Question: I'm trying to use tELTPostgresqlOutput with postgres 9.3 server and this is the result:

With a simple tPostgresqlInput and a tLogRow it works perfectly.
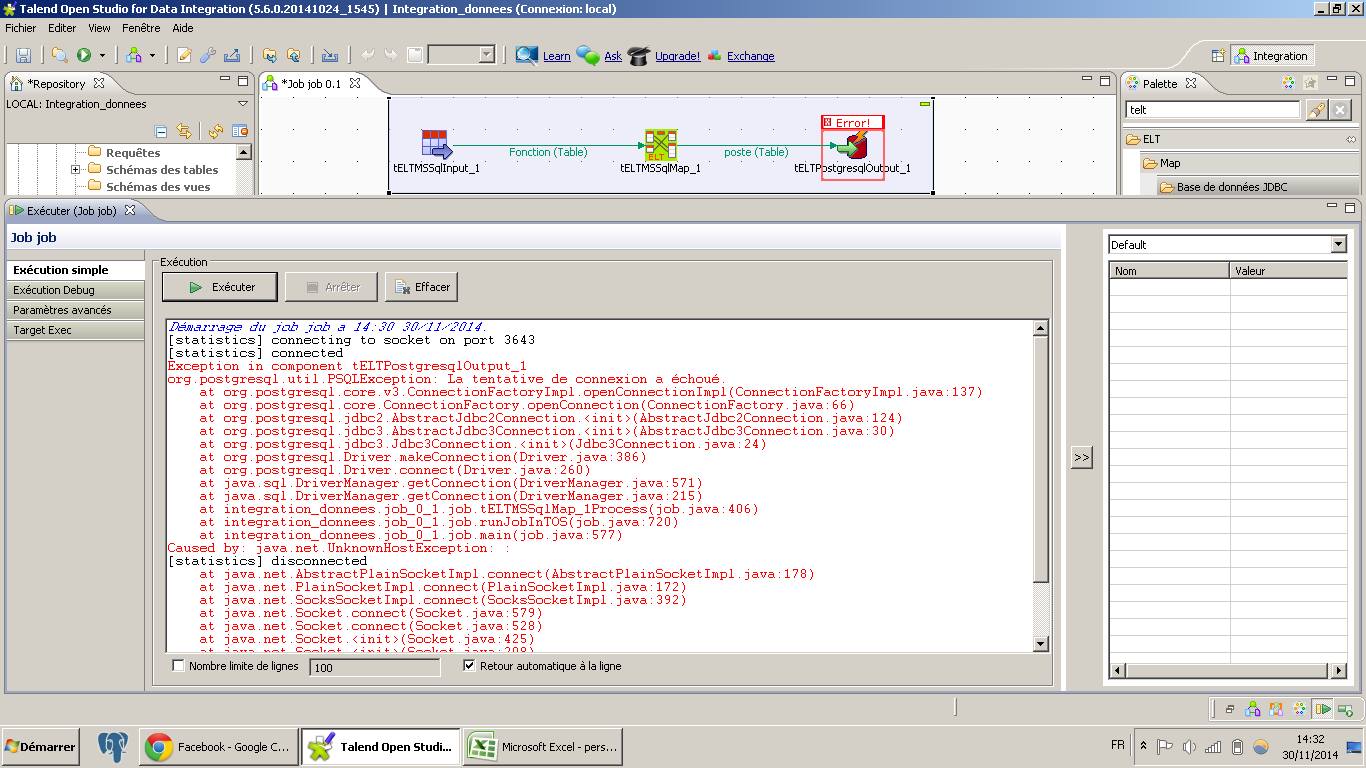
Answer: This is not how to use the ELT components. These should be used to do in database server transformations such as creating a star schema table from multiple tables in the same database. This allows you to use the database to do the transformation and avoid reading the data into memory for your job. It's particularly useful when dealing with large datasets that can't be broken down for the transformation.
If you want to transfer data from one database server/vendor to another you will need to use ETL components (pretty much anything not explicitly marked ELT) to read data out of the source database and write it back to the target database.
In this case you should be using a tMSSQLInput component to read in the data you need, a tMap to transform the data in the way you want and a tPostgresqlOutput component to write the data out to the Postgres database.